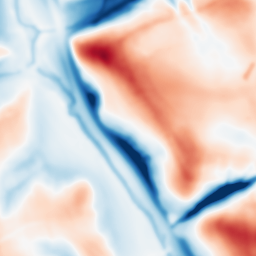
Category: multiscale
Decomposition family: dog_multiscale
Decomposition parameters: sigma_ratio: 1.6
n_scales: 5
base_sigma: 2
Upsampling method: cubic_mitchell
Upsampling parameters: scale: 2
Upsampling scale: 2